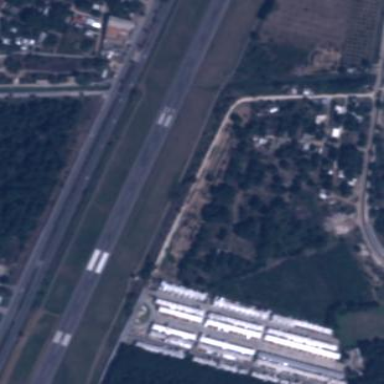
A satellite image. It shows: View of runway in airport.